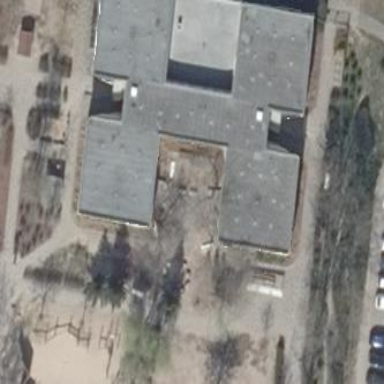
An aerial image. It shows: School building.